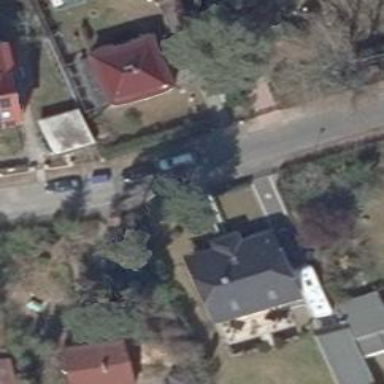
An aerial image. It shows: Residential road with asphalt surface.